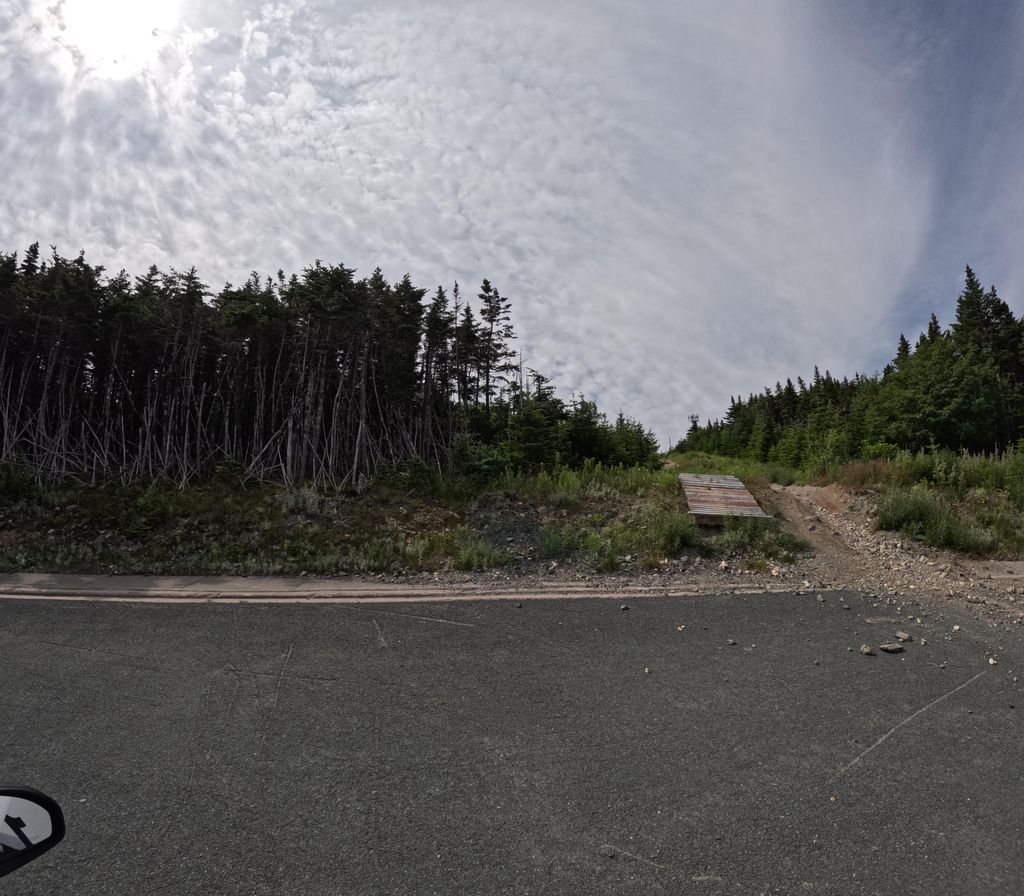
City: st_johns